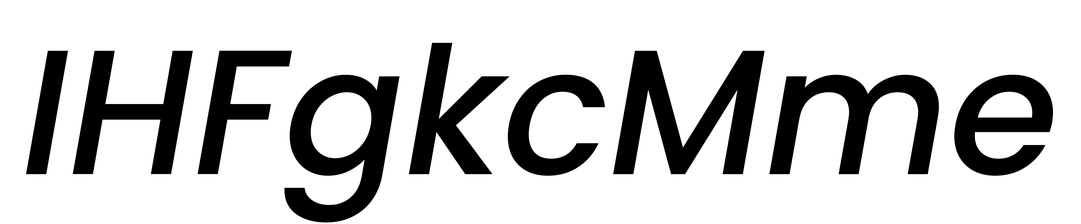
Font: Poppins-MediumItalic